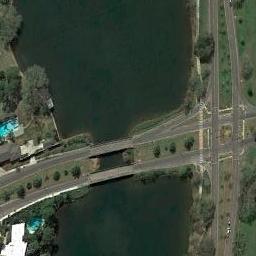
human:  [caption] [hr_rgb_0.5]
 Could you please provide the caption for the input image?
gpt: Two parallel bridges connect the green spaces on both sides of the green river  On one side of the bridge there is a crossroad with four road crossings .

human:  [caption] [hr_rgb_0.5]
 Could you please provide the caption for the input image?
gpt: The water under this bridge is dark green .

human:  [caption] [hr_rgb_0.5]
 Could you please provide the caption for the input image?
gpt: A bridge built on a dark green river and the medium residential area on one side of the river, And some green plants on the other side of the river .

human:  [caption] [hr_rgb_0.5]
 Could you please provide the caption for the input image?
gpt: There is a bridge over the river with some roads beside .

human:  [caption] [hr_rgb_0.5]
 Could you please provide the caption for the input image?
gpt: Many trees are around the bridge .